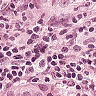
Metastatic tissue present: yes